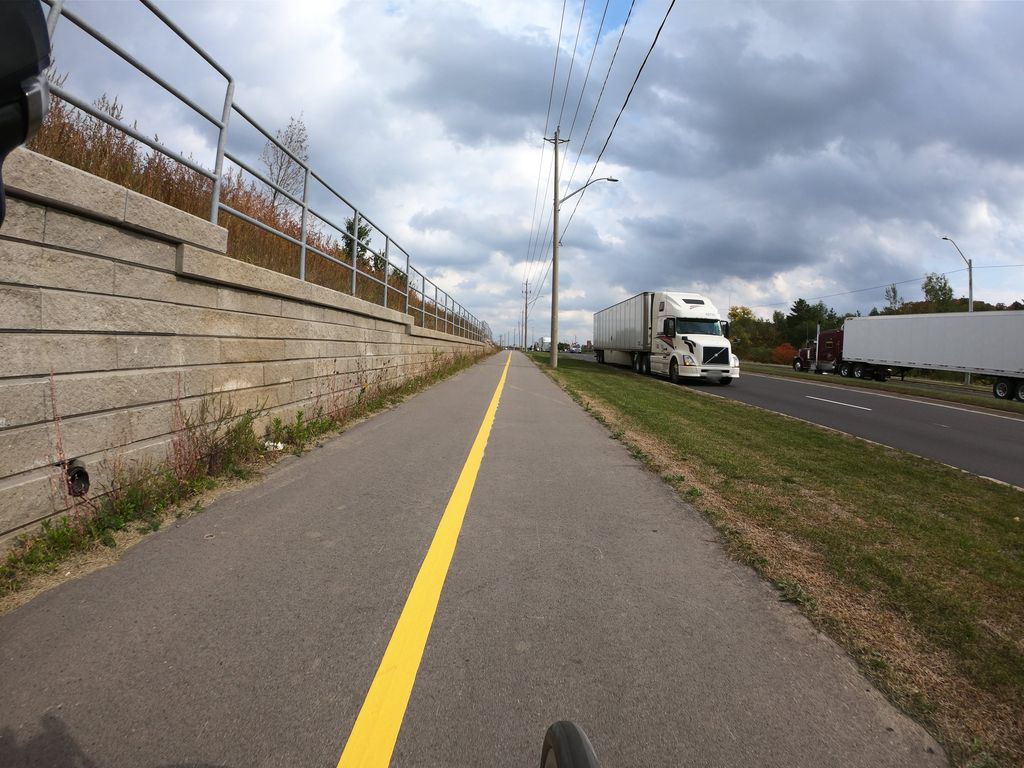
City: kitchener-waterloo